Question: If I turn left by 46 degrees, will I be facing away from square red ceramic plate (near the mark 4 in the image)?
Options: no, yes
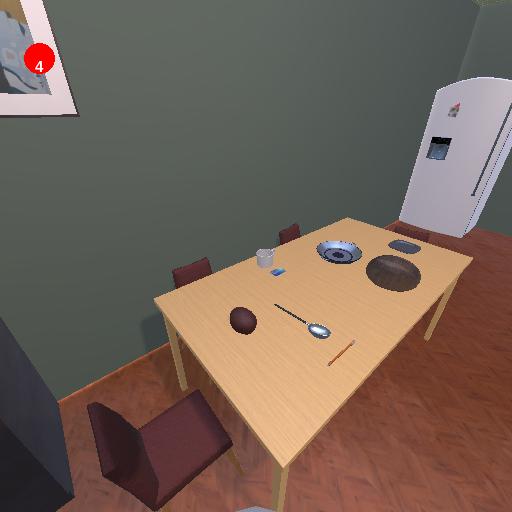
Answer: no